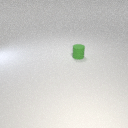
small green rubber cylinder